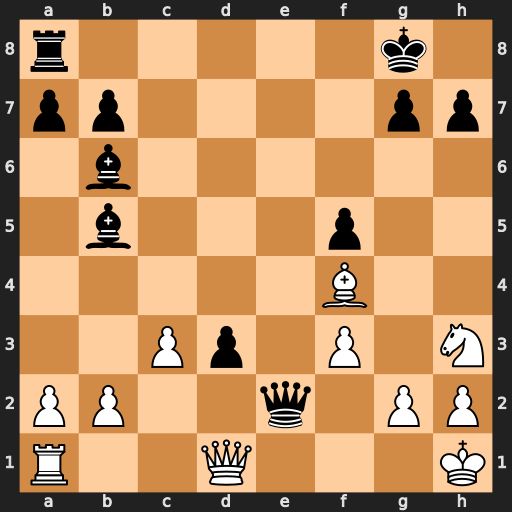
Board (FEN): r5k1/pp4pp/1b6/1b3p2/5B2/2Pp1P1N/PP2q1PP/R2Q3K
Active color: w
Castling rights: -
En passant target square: -
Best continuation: Qb3+ Kh8 Qxb5